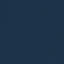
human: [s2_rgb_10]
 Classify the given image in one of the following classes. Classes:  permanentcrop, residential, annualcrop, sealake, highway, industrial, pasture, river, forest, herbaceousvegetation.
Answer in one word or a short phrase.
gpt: SeaLake